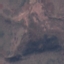
Land use / land cover: HerbaceousVegetation